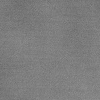
Atmospheric dust classification: dusty